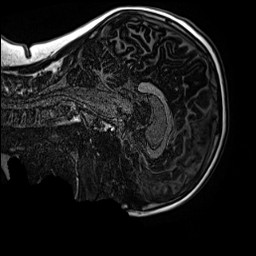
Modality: MP2RAGE
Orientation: sagittal
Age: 13
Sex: male
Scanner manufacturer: siemens
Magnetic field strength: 3 T
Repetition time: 4 s
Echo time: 0.00299 s